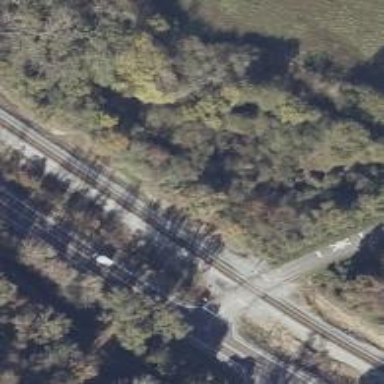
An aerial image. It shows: Railway track.